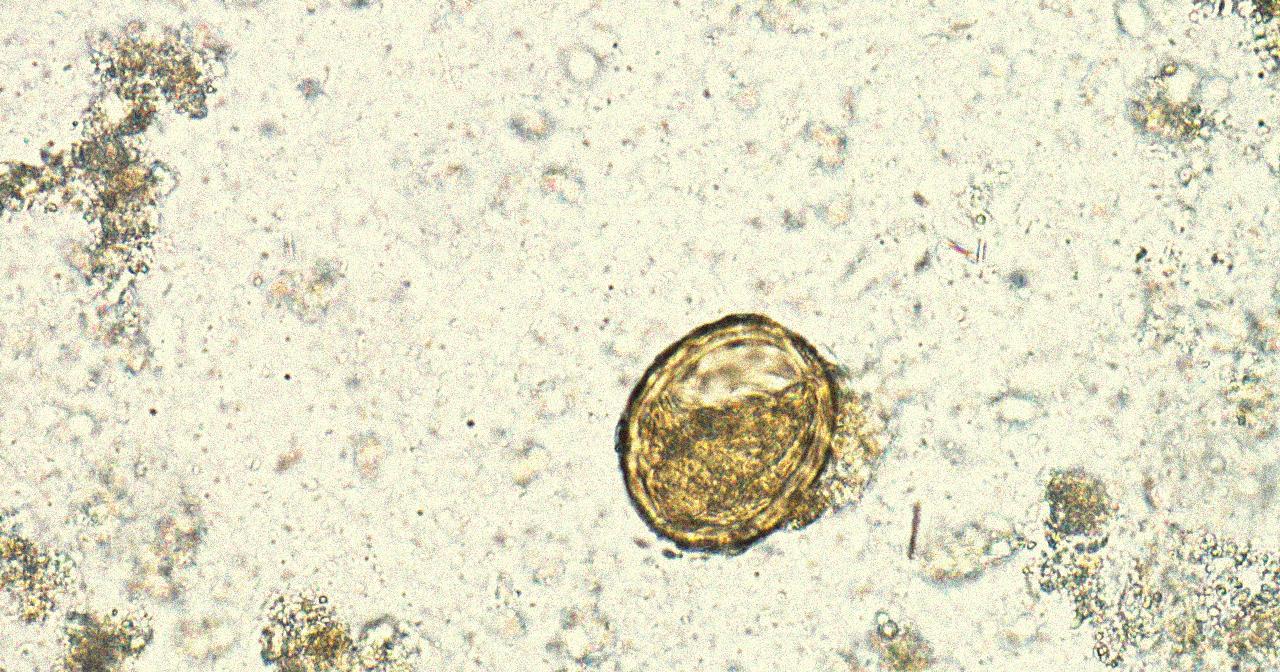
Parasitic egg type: Ascaris lumbricoides